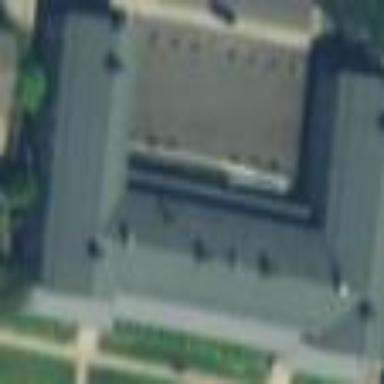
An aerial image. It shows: Building that serves as military barracks.